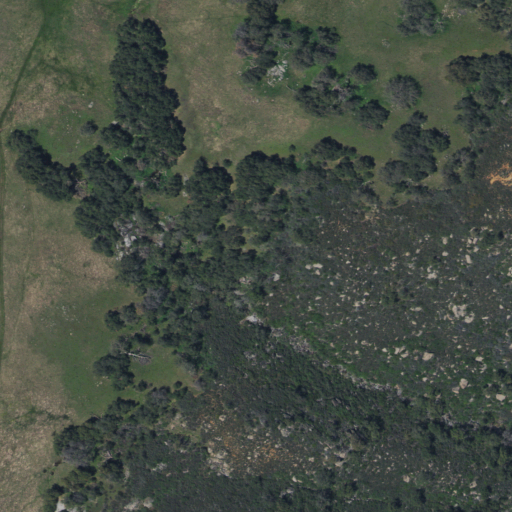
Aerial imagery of valley in California named Long Valley containing shrub, mixed forest, evergreen forest, and herbaceous wetlands